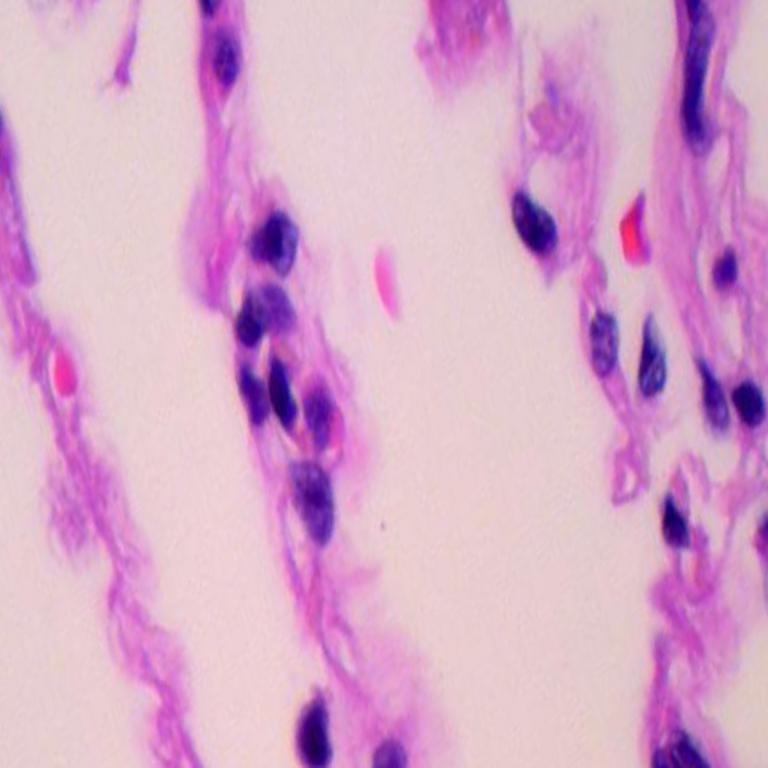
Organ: lung
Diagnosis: benign